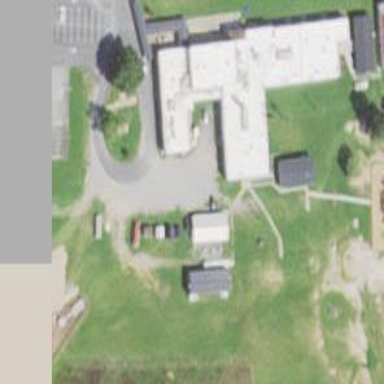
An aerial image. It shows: School.